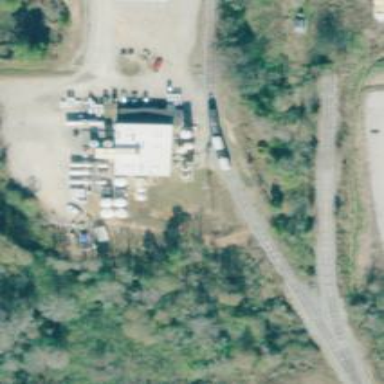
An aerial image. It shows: Rail spur service.